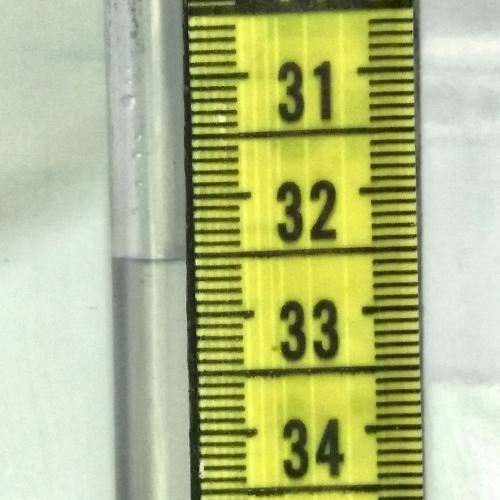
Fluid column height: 32.5 cm